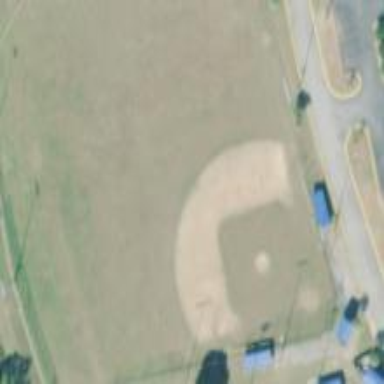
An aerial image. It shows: Baseball pitch for leisure and sports activities.